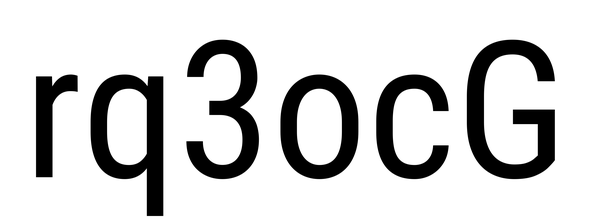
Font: Roboto_Condensed_Regular